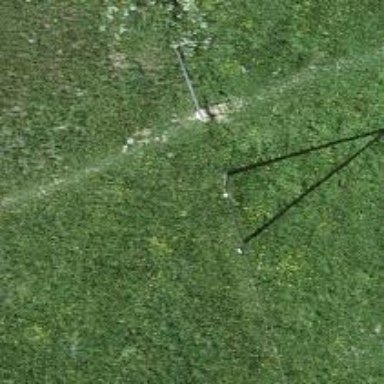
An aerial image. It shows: Utility pole is shown in the image.